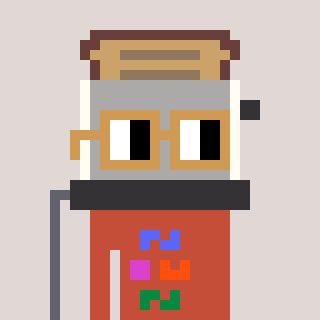
a pixel art character with square brown glasses, a toaster-shaped head and a rust-colored body on a warm background